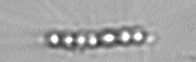
Label: Chaetoceros